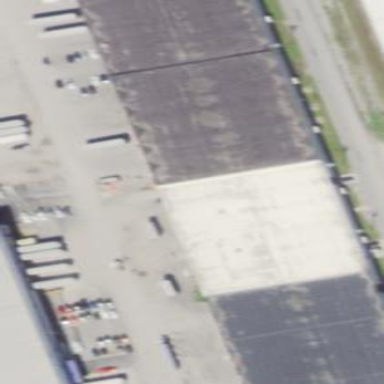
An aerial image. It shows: Warehouse.